Interaction volume radius: 10 \u00c5
Interaction volume height: 20 \u00c5
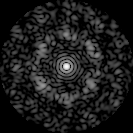
Disorder parameter: 0.7342